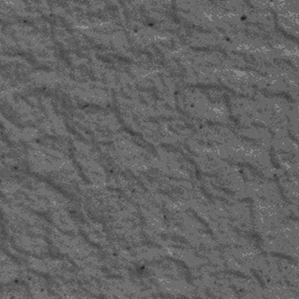
Label: frost